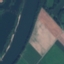
Land use / land cover class: River